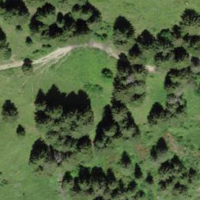
EUNIS habitat code: 44
Species observed at this site:
Sciurus vulgaris